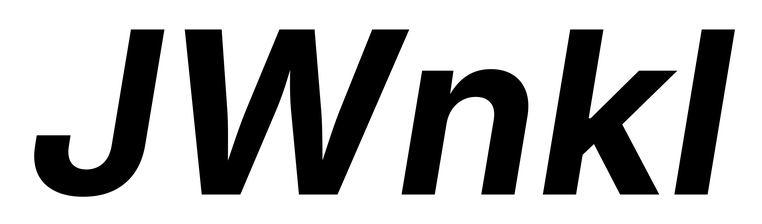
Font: Inter-Italic_Bold_Italic